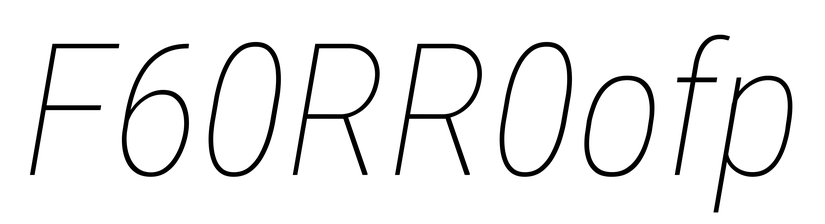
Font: Roboto-Italic_Condensed_Thin_Italic